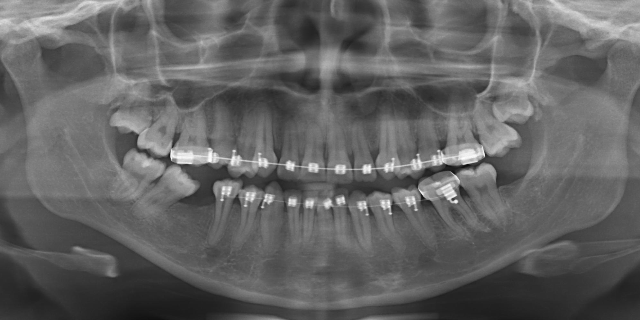
adult